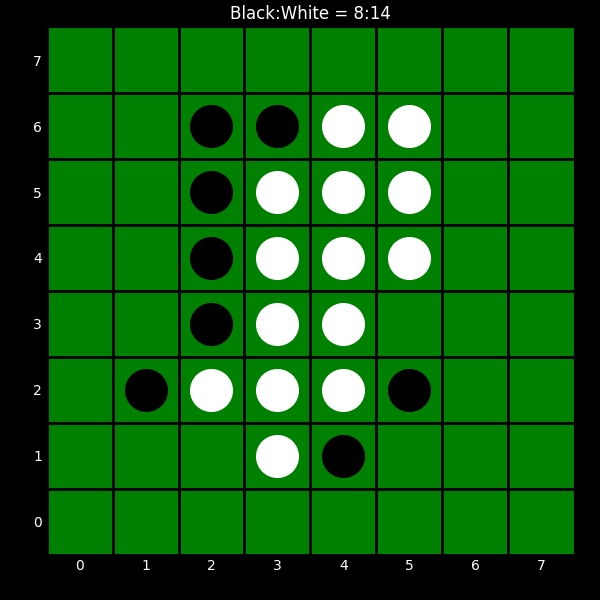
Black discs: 8
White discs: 14